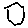
Label: hexagon